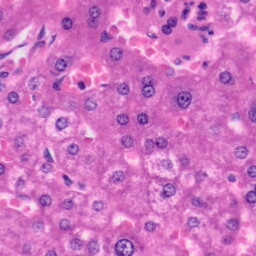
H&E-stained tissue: Liver